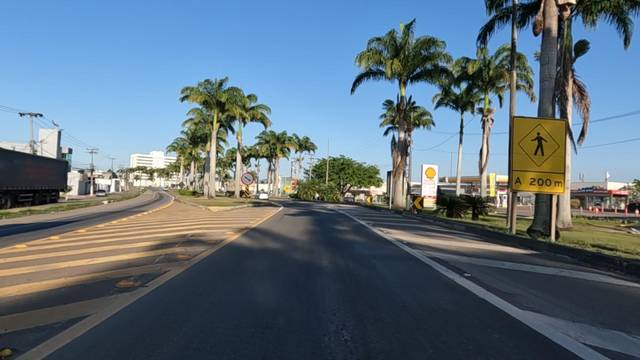
Region: Brazil
Coordinates: -21.754, -41.345